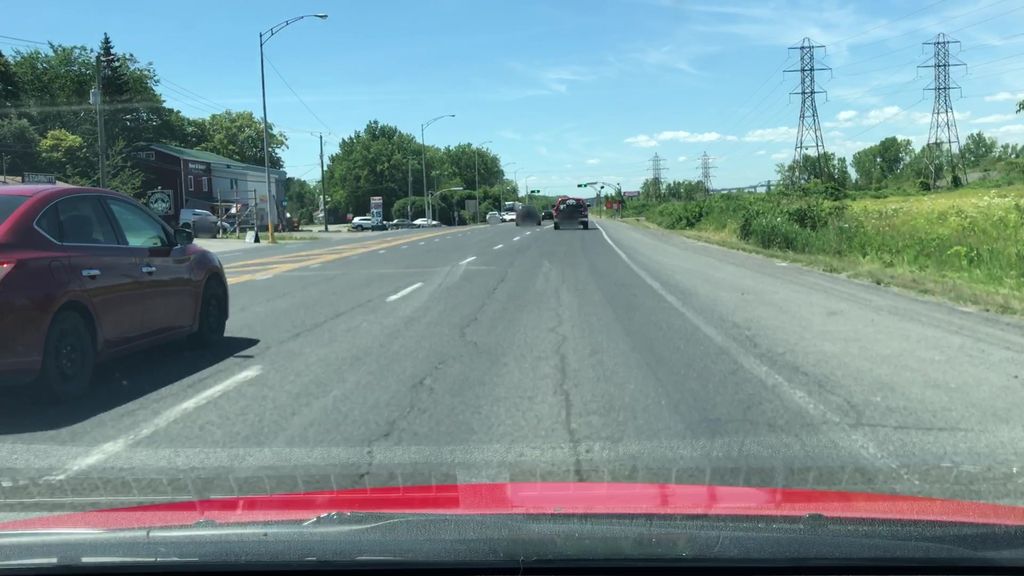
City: montreal